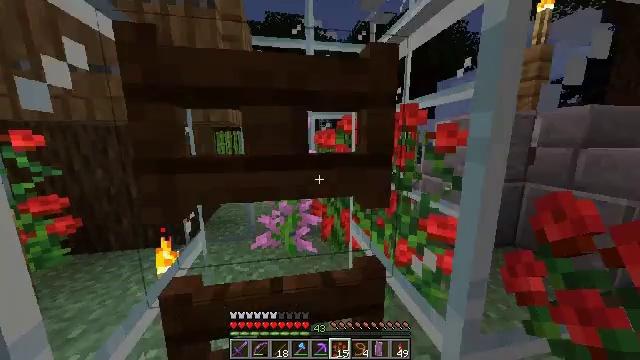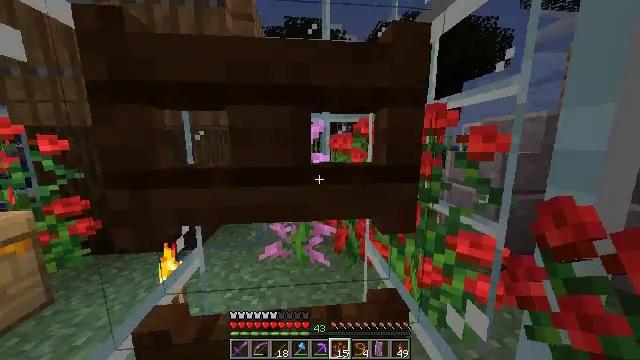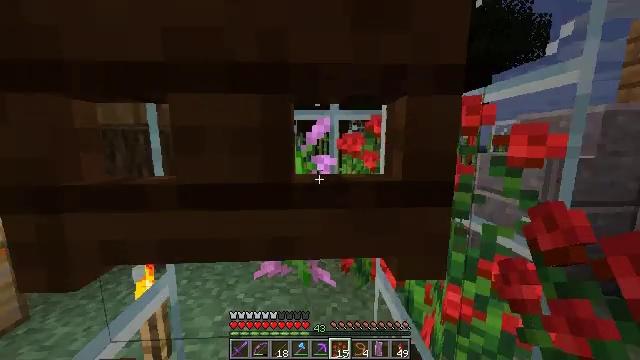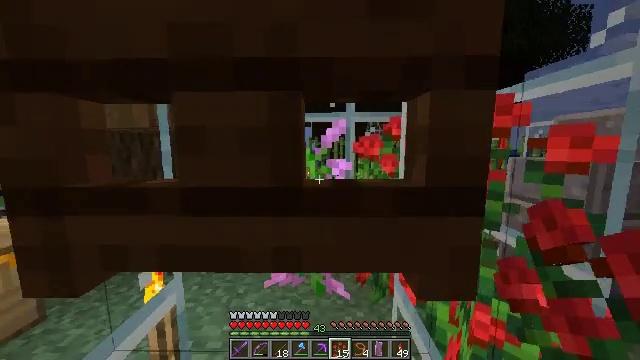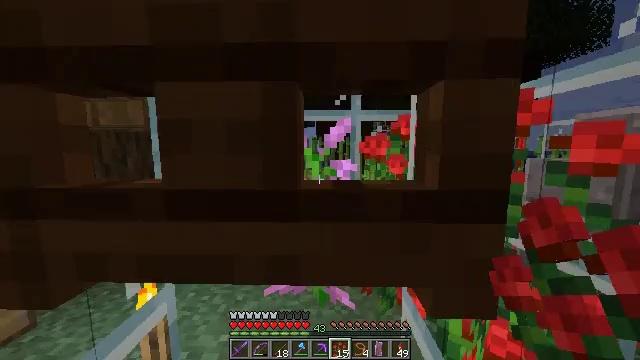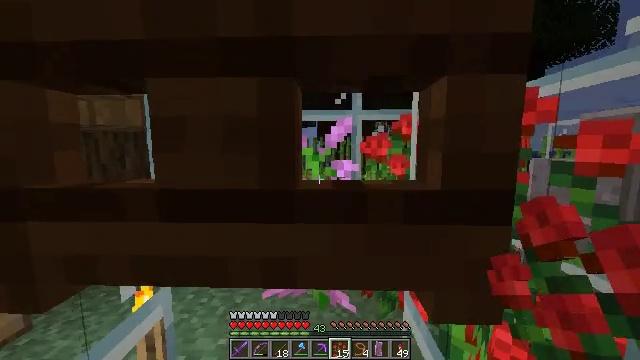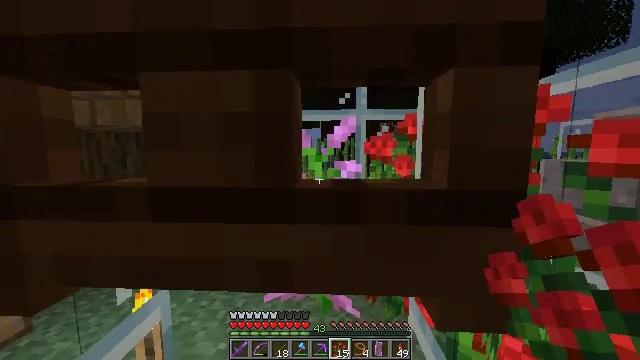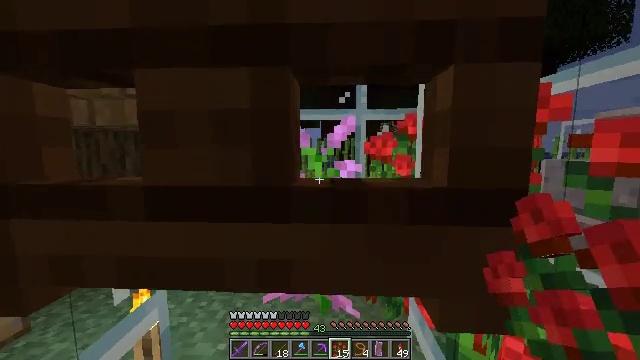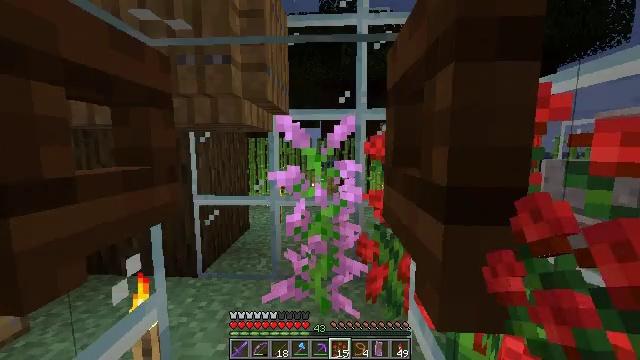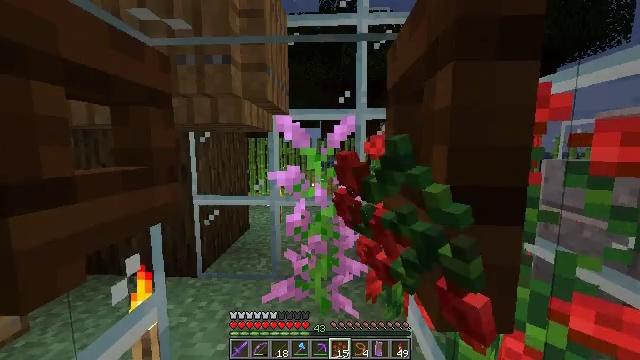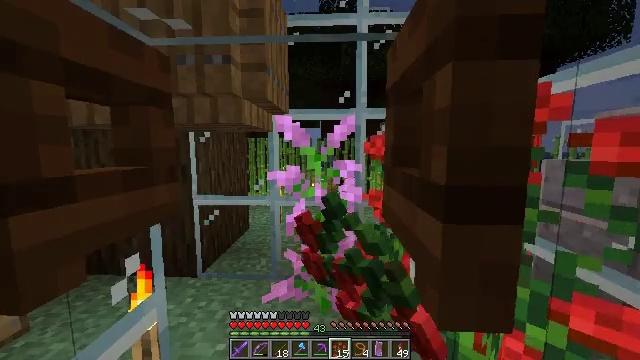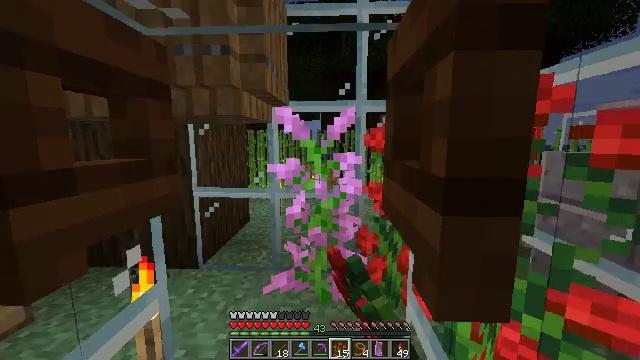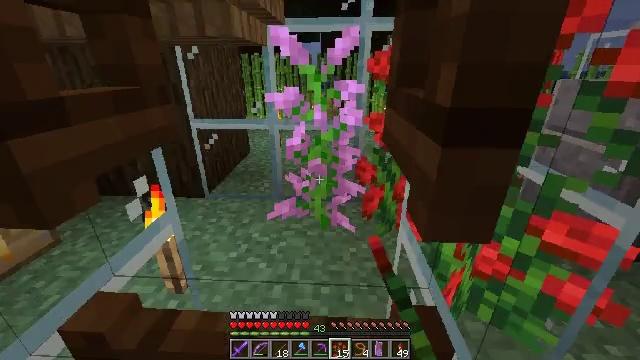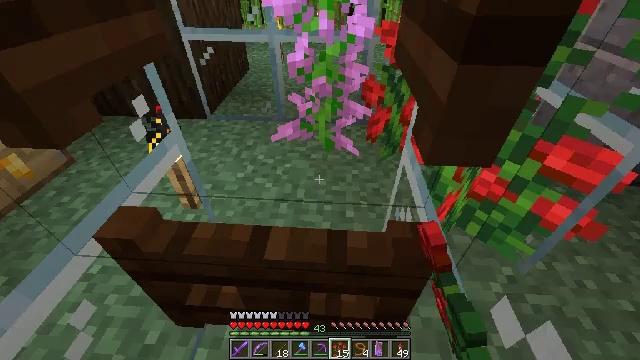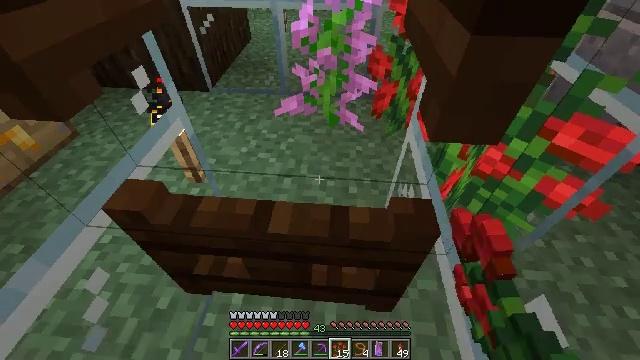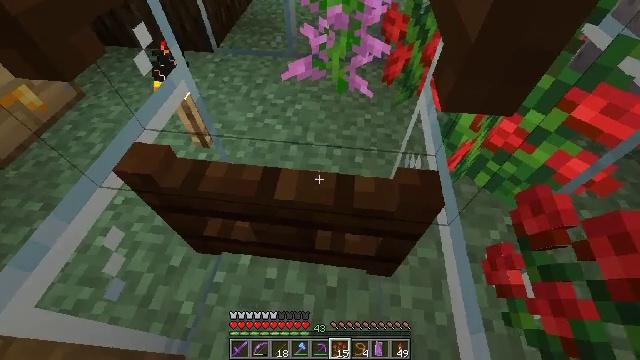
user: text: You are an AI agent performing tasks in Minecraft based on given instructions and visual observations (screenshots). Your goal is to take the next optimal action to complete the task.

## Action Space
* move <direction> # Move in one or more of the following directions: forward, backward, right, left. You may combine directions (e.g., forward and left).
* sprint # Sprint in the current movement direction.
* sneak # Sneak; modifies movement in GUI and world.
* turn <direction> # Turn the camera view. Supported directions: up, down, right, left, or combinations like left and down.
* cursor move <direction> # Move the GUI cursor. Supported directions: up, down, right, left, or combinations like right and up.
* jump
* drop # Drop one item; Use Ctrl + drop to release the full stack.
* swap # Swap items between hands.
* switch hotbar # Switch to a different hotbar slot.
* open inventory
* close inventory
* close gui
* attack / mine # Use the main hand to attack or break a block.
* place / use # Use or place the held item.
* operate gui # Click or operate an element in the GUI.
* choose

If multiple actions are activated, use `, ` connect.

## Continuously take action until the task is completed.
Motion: motion action
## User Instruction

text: Break the beehive while avoiding bees.
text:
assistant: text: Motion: turn left
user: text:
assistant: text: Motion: turn left
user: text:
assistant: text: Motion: turn left and up
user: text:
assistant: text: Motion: turn left
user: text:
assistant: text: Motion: no_op
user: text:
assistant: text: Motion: no_op
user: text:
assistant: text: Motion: no_op
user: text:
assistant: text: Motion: use / place
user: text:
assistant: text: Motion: use / place
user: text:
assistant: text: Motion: no_op
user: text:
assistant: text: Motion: turn down
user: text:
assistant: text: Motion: turn down
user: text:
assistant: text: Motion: turn left and down
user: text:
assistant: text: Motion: turn left and down
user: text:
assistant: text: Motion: turn left and down
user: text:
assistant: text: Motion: turn left and down
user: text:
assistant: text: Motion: no_op
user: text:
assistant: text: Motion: no_op
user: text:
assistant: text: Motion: no_op
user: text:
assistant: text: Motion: no_op
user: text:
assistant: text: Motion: no_op
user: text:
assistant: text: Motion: use / place
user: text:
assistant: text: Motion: use / place
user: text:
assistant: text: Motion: use / place
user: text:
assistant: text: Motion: no_op
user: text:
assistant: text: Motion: move forward
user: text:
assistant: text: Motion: move forward
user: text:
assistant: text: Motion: move forward, turn left and up
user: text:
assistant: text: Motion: move forward, turn left and up
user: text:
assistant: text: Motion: move forward